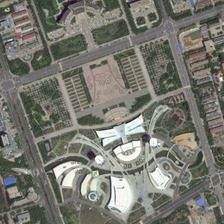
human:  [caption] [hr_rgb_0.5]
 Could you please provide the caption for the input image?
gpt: many trees are planted around the brown houses .

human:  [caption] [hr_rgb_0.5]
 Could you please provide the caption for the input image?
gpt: there was a white boat in front of a white roof .

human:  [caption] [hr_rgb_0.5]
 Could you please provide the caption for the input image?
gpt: staggered road and symmetrical distribution of architectural space .

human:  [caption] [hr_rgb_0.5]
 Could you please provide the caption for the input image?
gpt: this is a uniform, moderate vegetation, the construction of the symmetric distribution of the space map .

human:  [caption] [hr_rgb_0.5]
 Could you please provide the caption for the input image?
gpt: staggered road and symmetrical distribution of architectural space .